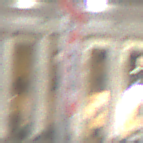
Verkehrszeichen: Geschwindigkeit50
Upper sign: Bahnuebergang
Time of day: Night
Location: Outdoor (Urban)
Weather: PartlyCloudy
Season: NotSpecified
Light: Artificial